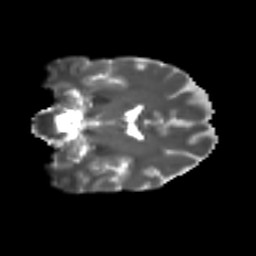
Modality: T2w
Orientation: coronal
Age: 35
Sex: male
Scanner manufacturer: ge
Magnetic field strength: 3 T
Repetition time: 7.8 s
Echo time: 0.0606 s